Aerial crown-view tile of a tropical tree (Barro Colorado Island, Panama), acquired 20250124:
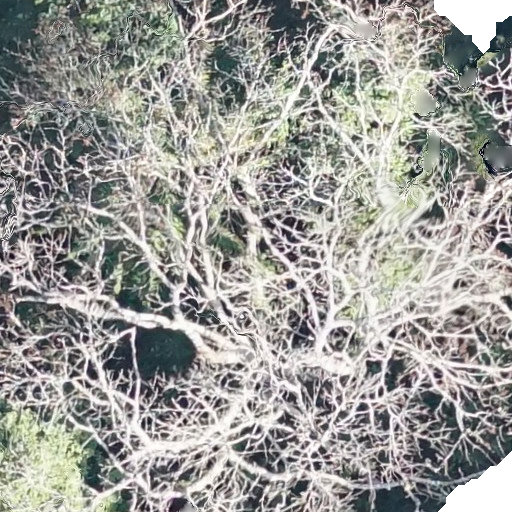
Species: Sterculia apetala
GBIF accepted scientific name: Sterculia apetala
Crown area: 626.573 m²